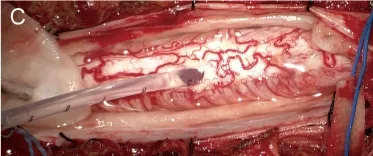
Drainage.
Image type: medical_photograph (other_medical_photograph)